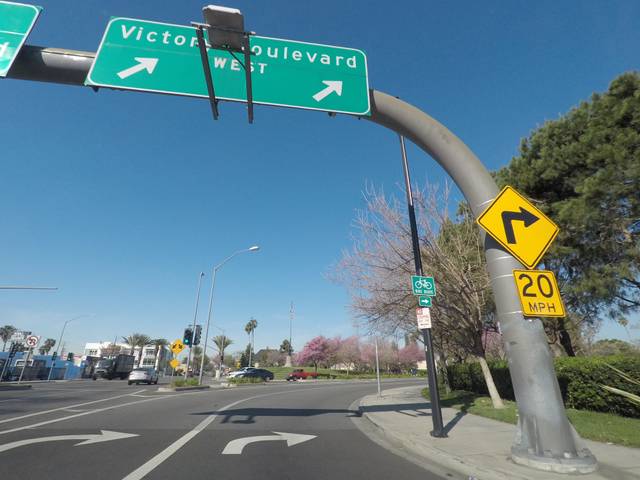
Region: Mexico
Coordinates: 34.184, -118.323